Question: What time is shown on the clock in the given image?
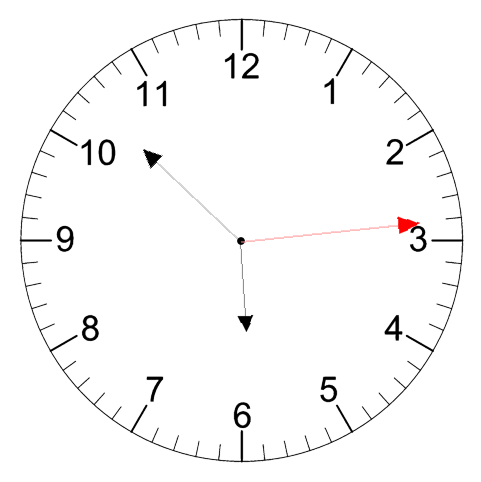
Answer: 05:52:14